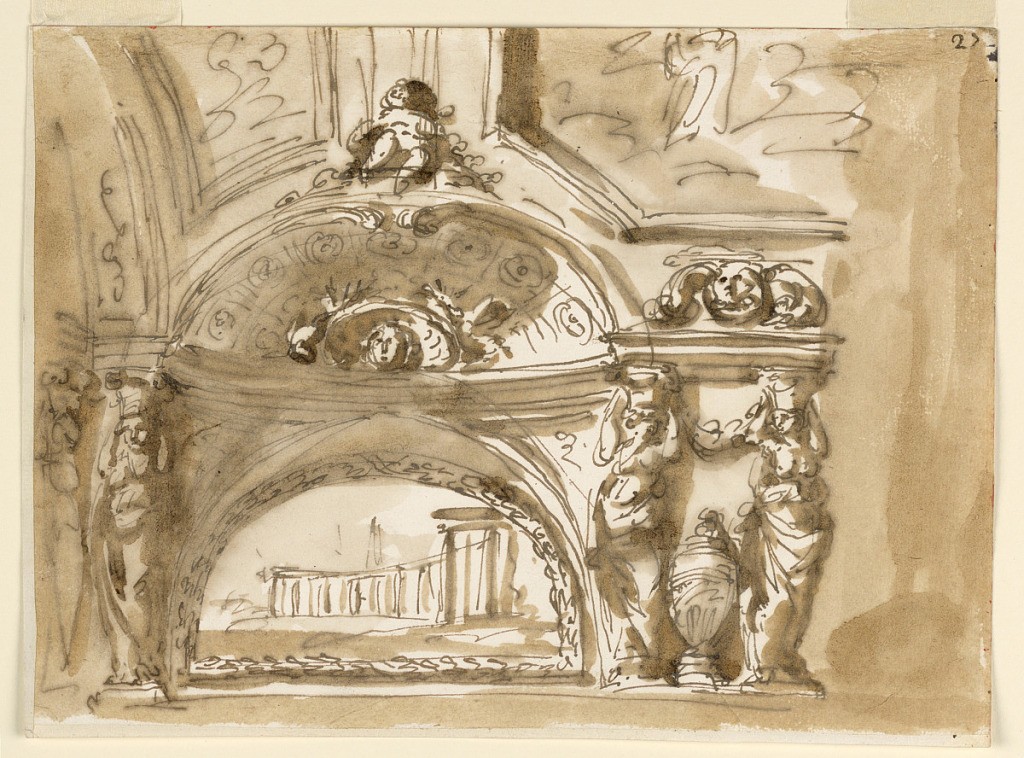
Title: Design for Ceiling Decoration, a Barrel Vault
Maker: Giuseppe Barberi, Italian, 1746–1809
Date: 1790–1800
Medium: Pen and brown ink, brush and brown wash on off-white laid paper, lined
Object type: Drawing
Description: Caryatids support the entablature in the center and below the arch, at left. An urn stands between the pair in the center. Painting similar to -1534; with pendentives as wedges. A conch is shown over the entablature. The central painting is octagonal.